Interaction volume radius: 10 \u00c5
Interaction volume height: 20 \u00c5
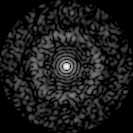
Disorder parameter: 0.8508